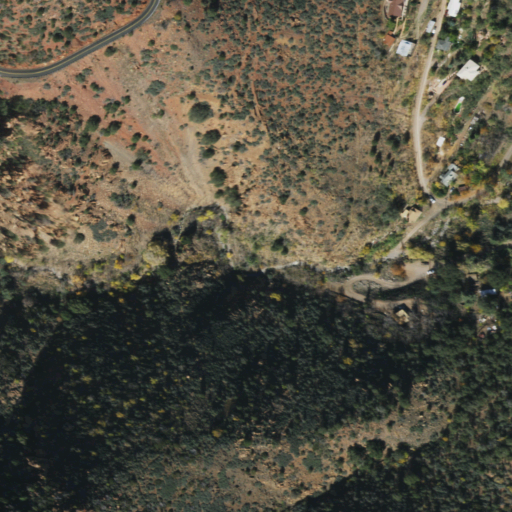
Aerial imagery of valley in Arizona named Hull Canyon containing shrub, evergreen forest, open development, and low intensity development